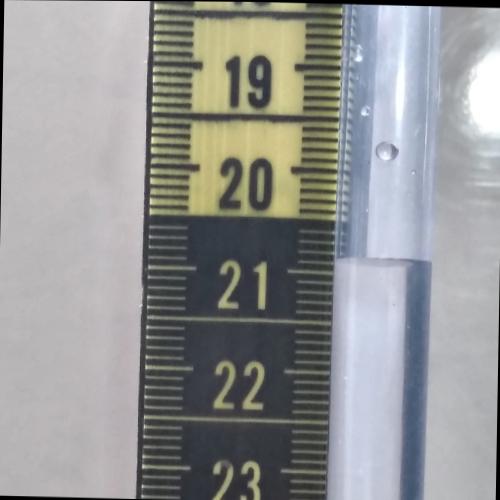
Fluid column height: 20.9 cm